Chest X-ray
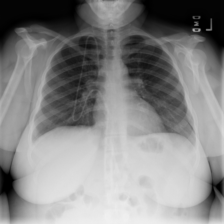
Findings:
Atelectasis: negative
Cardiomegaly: negative
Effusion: negative
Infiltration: negative
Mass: negative
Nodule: negative
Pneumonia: positive
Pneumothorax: negative
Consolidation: negative
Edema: negative
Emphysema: negative
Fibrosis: negative
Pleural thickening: negative
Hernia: negative